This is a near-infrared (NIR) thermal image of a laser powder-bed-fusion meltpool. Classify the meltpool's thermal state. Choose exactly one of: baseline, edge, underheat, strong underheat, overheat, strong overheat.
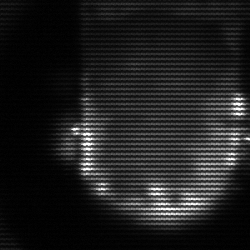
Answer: baseline